Question: This is a little program I made to find the area of different quadrilaterals, when I select a option from the drop down menu it works. But when I switch from let's say square to trapezium, I get this:

I want to clear the window leaving only the selected option.
'''
from tkinter import *
def square():
ment = IntVar()
def mhello():
mtext = ment.get()
mtext *= 2
mlabel2 = Label(mGui, text=mtext).pack()
mlabel = Label(mGui, text="Square").pack()
mbutton = Button(mGui, text= "Submit", command = mhello). pack()
nEntry = Entry(mGui, textvariable=ment).pack()
def rectangle():
oneMent = IntVar()
twoMent = IntVar()
def mhello():
oneMtext = oneMent.get()
twoMtext = twoMent.get()
mtext = 0
mtext = oneMtext * twoMtext
mlabel2 = Label(mGui, text=mtext).pack()
mlabel = Label(mGui, text="Rectangle/Parallelogram").pack()
mbutton = Button(mGui, text= "Submit", command = mhello). pack()
oneEntry = Entry(mGui, textvariable=oneMent).pack()
twoEntry = Entry(mGui, textvariable=twoMent).pack()
def trapezium():
oneMent = IntVar()
twoMent = IntVar()
threeMent = IntVar()
def mhello():
oneMtext = oneMent.get()
twoMtext = twoMent.get()
threeMtext = threeMent.get()
mtext = 0
mtext = oneMtext + twoMtext
mtext /= 2
mtext *= threeMtext
mlabel2 = Label(mGui, text=mtext).pack()
mlabel = Label(mGui, text="Trapezium").pack()
mbutton = Button(mGui, text= "Submit", command = mhello). pack()
oneEntry = Entry(mGui, textvariable=oneMent).pack()
twoEntry = Entry(mGui, textvariable=twoMent).pack()
threeEntry = Entry(mGui, textvariable=threeMent).pack()
def rhombus():
oneMent = IntVar()
twoMent = IntVar()
def mhello():
oneMtext = oneMent.get()
twoMtext = twoMent.get()
mtext = 0
mtext = oneMtext * twoMtext
mtext /= 2
mlabel2 = Label(mGui, text=mtext).pack()
mlabel = Label(mGui, text="Rhombus").pack()
mbutton = Button(mGui, text= "Submit", command = mhello). pack()
oneEntry = Entry(mGui, textvariable=oneMent).pack()
twoEntry = Entry(mGui, textvariable=twoMent).pack()
def restart():
mGui.destroy()
mGui = Tk()
mGui.geometry("450x450+500+300")
mGui.title("Square Area Finder")
mHomeLabel = Label(mGui, text="Use the drop down menu to select the quadrilateral you want to find the area of.").pack()
menu = Menu(mGui)
mGui.config(menu=menu)
file =Menu(menu)
file.add_command(label="Square", command=square)
file.add_command(label="Rectangle/Parallelogram", command=rectangle)
file.add_command(label="Trapezium", command=trapezium)
file.add_command(label="Rhombus", command=rhombus)
file.add_separator()
file.add_command(label="Quit", command=restart)
menu.add_cascade(label="Options", menu=file)
mGui.mainloop()
'''
Thank you to anyone that can help.
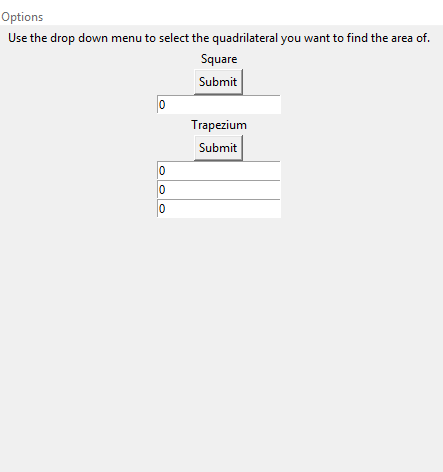
Answer: When a different option from the drop down menu is selected you need to delete what you had before, then create the new widgets
In each of your functions where you make a shape, you need to first destroy the widgets, then create the new ones
'''
from tkinter import *
global widgets # this list will contain widgets to be deleted
widgets = []
def square():
global widgets
for widget in widgets[:]:
widget.destroy()
widgets.remove(widget)
ment = IntVar()
def mhello():
mtext = ment.get()
mtext *= 2
mlabel2 = Label(mGui, text=mtext)
mlabel = Label(mGui, text="Square")
mbutton = Button(mGui, text= "Submit", command = mhello)
nEntry = Entry(mGui, textvariable=ment)
widgets = widgets[:] + [mlabel, mbutton, nEntry] # destroy these later
for widget in widgets:
widget.pack() # pack them afterwards
def rectangle():
global widgets
for widget in widgets[:]:
widget.destroy()
widgets.remove(widget)
oneMent = IntVar()
twoMent = IntVar()
def mhello():
oneMtext = oneMent.get()
twoMtext = twoMent.get()
mtext = 0
mtext = oneMtext * twoMtext
mlabel2 = Label(mGui, text=mtext).pack()
mlabel = Label(mGui, text="Rectangle/Parallelogram")
mbutton = Button(mGui, text= "Submit", command = mhello)
oneEntry = Entry(mGui, textvariable=oneMent)
twoEntry = Entry(mGui, textvariable=twoMent)
widgets = widgets + [mlabel, mbutton, oneEntry, twoEntry] # destroy these later
for widget in widgets:
widget.pack() # pack them afterwards
def trapezium():
global widgets
for widget in widgets[:]:
widget.destroy()
widgets.remove(widget)
oneMent = IntVar()
twoMent = IntVar()
threeMent = IntVar()
def mhello():
oneMtext = oneMent.get()
twoMtext = twoMent.get()
threeMtext = threeMent.get()
mtext = 0
mtext = oneMtext + twoMtext
mtext /= 2
mtext *= threeMtext
mlabel2 = Label(mGui, text=mtext).pack()
mlabel = Label(mGui, text="Trapezium")
mbutton = Button(mGui, text= "Submit", command = mhello)
oneEntry = Entry(mGui, textvariable=oneMent)
twoEntry = Entry(mGui, textvariable=twoMent)
threeEntry = Entry(mGui, textvariable=threeMent)
widgets = widgets + [mlabel, mbutton, oneEntry, twoEntry, threeEntry] # destroy these later
for widget in widgets:
widget.pack() # pack them afterwards
def rhombus():
global widgets
for widget in widgets[:]:
widget.destroy()
widgets.remove(widget)
oneMent = IntVar()
twoMent = IntVar()
def mhello():
oneMtext = oneMent.get()
twoMtext = twoMent.get()
mtext = 0
mtext = oneMtext * twoMtext
mtext /= 2
mlabel2 = Label(mGui, text=mtext).pack()
mlabel = Label(mGui, text="Rhombus")
mbutton = Button(mGui, text= "Submit", command = mhello)
oneEntry = Entry(mGui, textvariable=oneMent)
twoEntry = Entry(mGui, textvariable=twoMent)
widgets = widgets + [mlabel, mbutton, oneEntry, twoEntry] # destroy these later
for widget in widgets:
widget.pack() # pack them afterwards
def restart():
mGui.destroy()
mGui = Tk()
mGui.geometry("450x450+500+300")
mGui.title("Square Area Finder")
mHomeLabel = Label(mGui, text="Use the drop down menu to select the quadrilateral you want to find the area of.").pack()
menu = Menu(mGui)
mGui.config(menu=menu)
file =Menu(menu)
file.add_command(label="Square", command=square)
file.add_command(label="Rectangle/Parallelogram", command=rectangle)
file.add_command(label="Trapezium", command=trapezium)
file.add_command(label="Rhombus", command=rhombus)
file.add_separator()
file.add_command(label="Quit", command=restart)
menu.add_cascade(label="Options", menu=file)
mGui.mainloop()
'''
This code works but it could be a lot shorter and more efficient
Its good practice to put similar code into one separate function instead of copying it 4 times